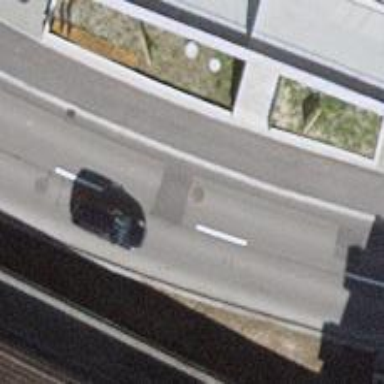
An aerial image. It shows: Asphalt sidewalk.